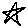
Label: star